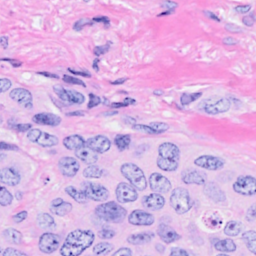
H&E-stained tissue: Breast